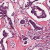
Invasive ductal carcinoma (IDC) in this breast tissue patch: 1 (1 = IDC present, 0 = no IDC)